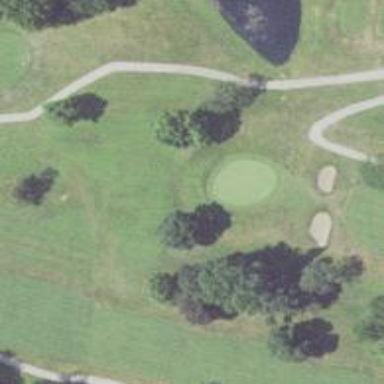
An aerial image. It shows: Golf hole.